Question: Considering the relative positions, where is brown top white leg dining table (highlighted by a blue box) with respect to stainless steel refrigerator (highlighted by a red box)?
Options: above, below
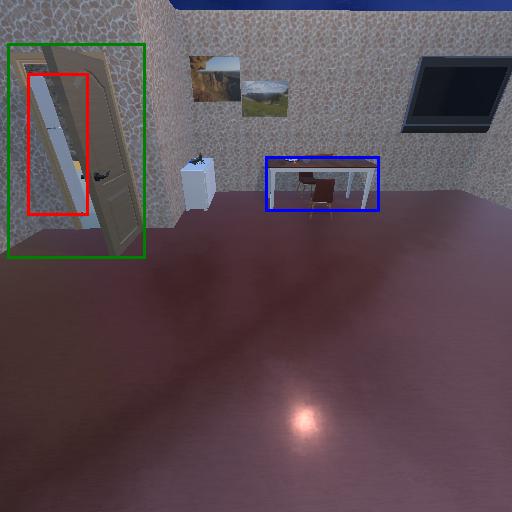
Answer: above